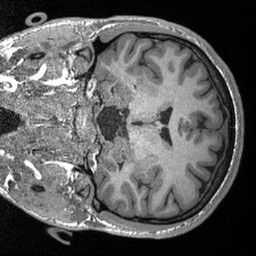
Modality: T1w
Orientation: coronal
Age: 24
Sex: male